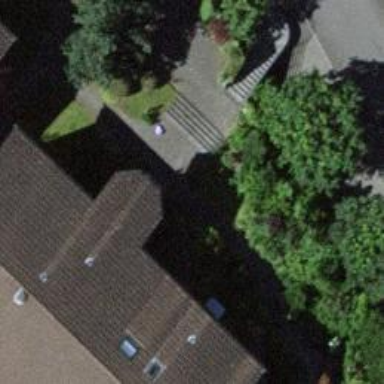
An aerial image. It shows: Set of steps on the road.